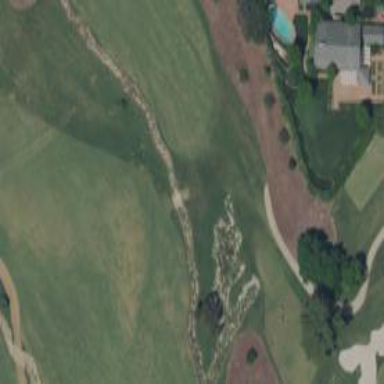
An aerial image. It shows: Path designated for golf carts.